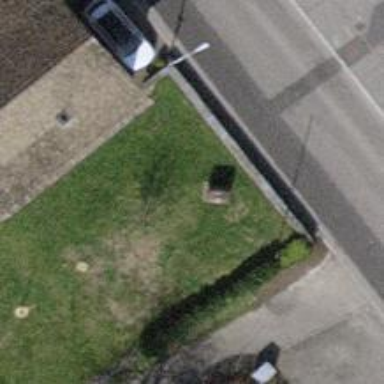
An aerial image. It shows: Shrub in its natural environment.